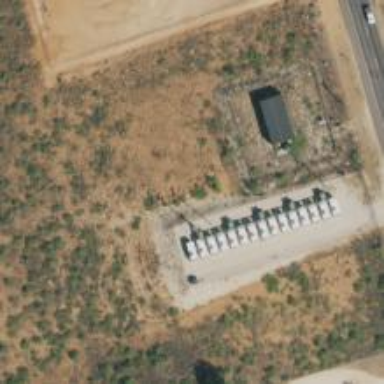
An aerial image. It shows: Generator for power supply.